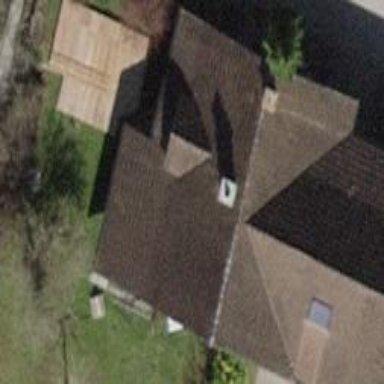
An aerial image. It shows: Simple and straightforward house.